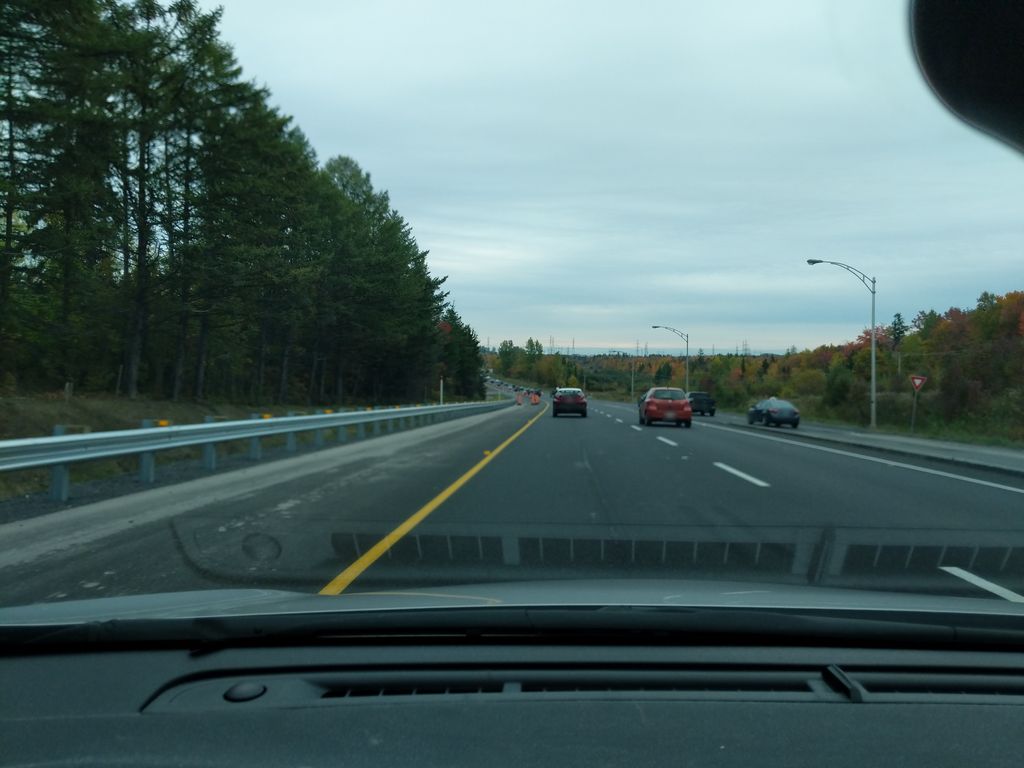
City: quebec_city